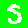
Digit: 5